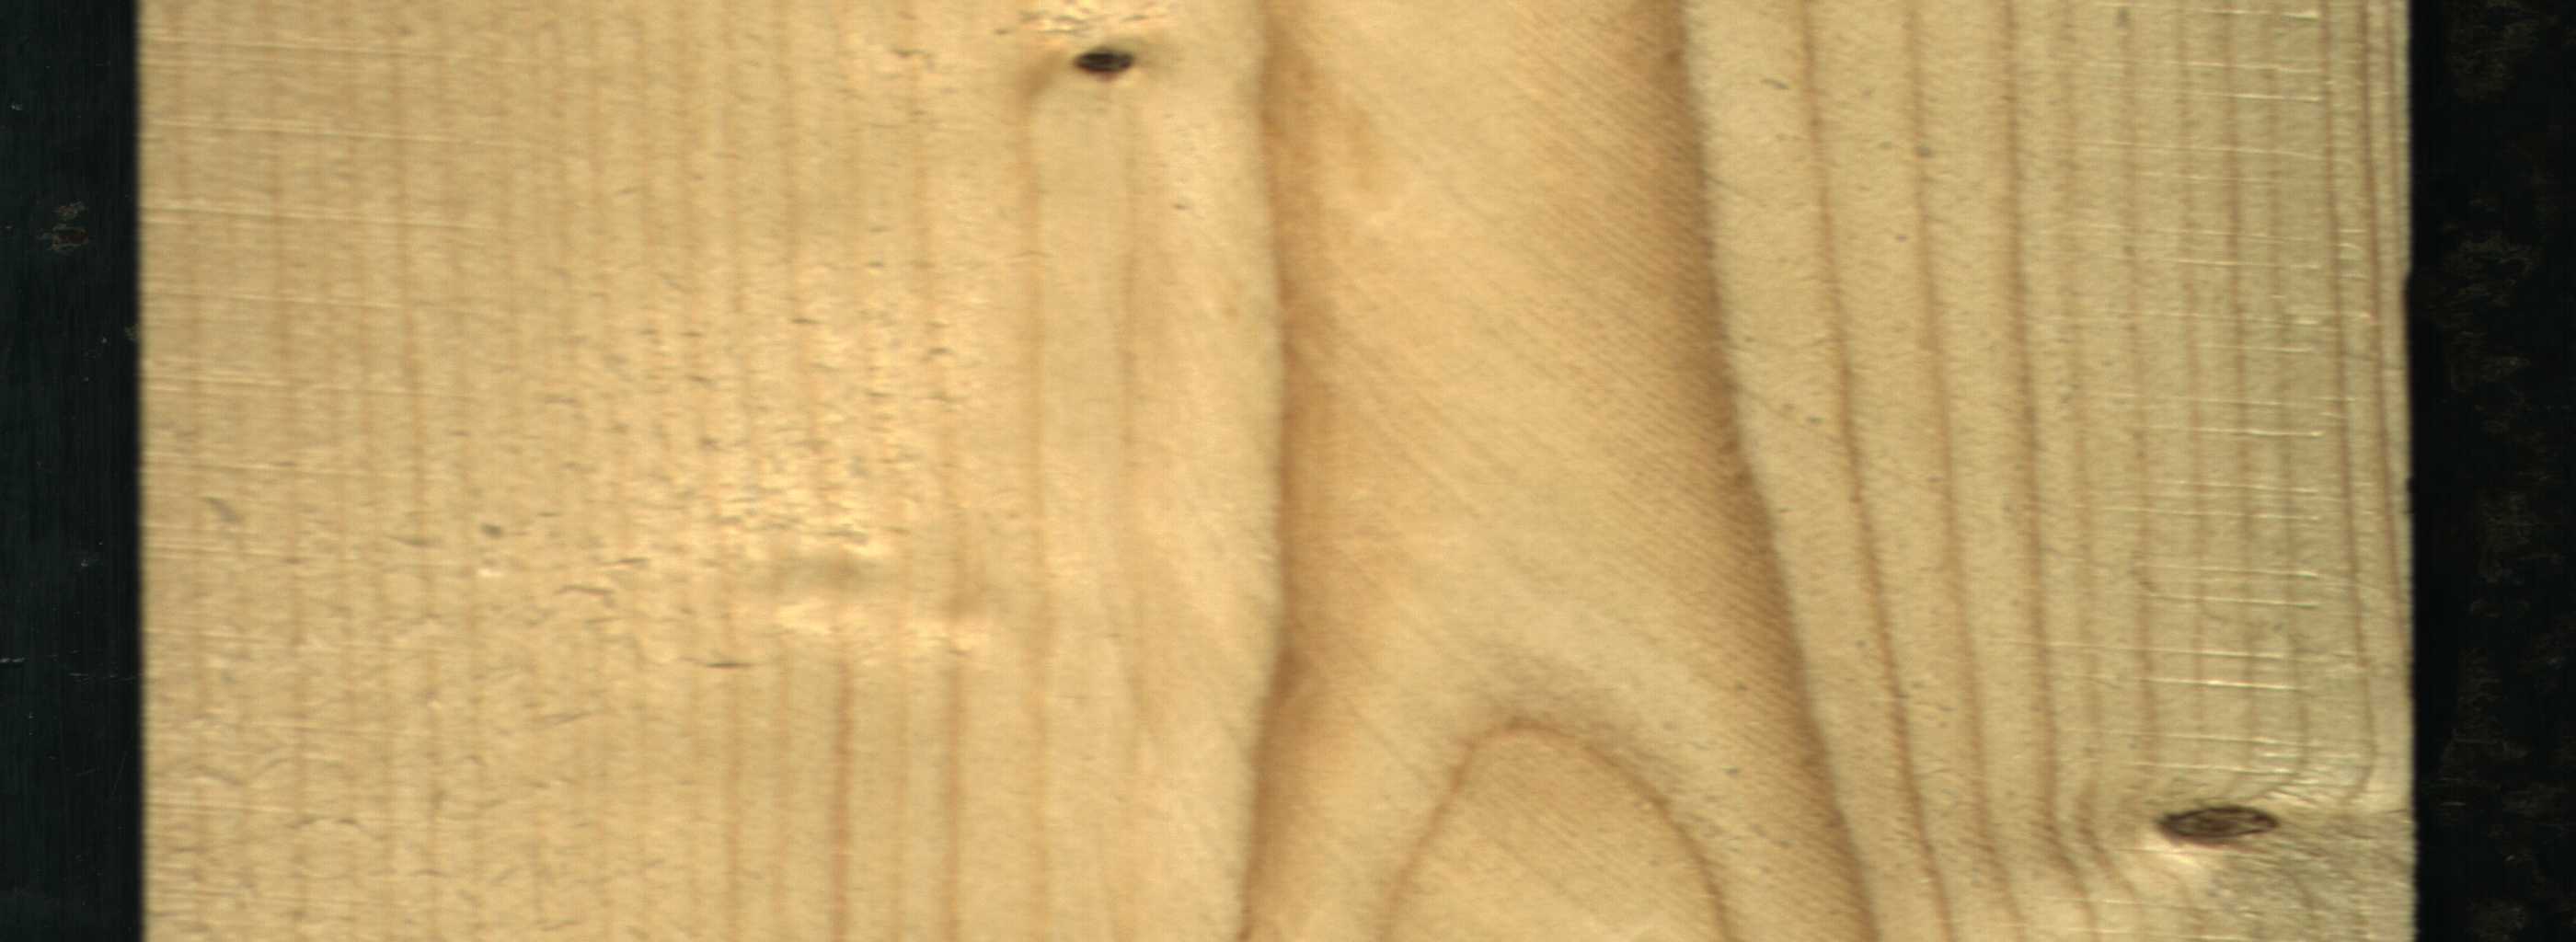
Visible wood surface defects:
Dead_Knot
Dead_Knot